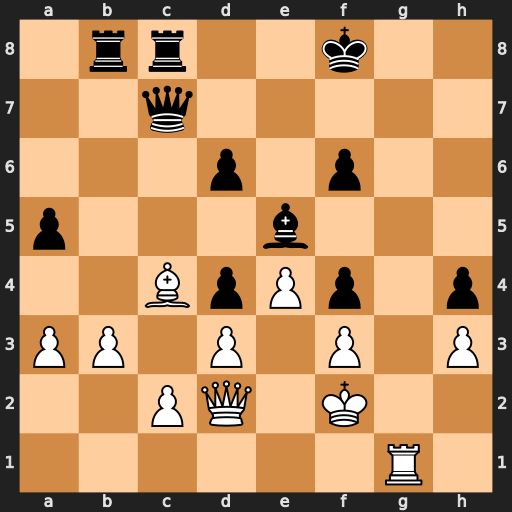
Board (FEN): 1rr2k2/2q5/3p1p2/p3b3/2BpPp1p/PP1P1P1P/2PQ1K2/6R1
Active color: w
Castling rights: -
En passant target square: -
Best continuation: Rg8+ Ke7 Rg7+